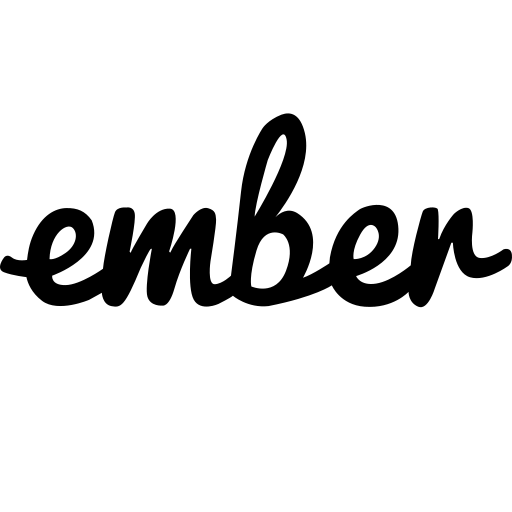
Tags: icon, FontAwesome, fa-icon, brand, ember